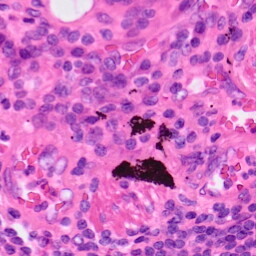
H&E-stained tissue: Lung